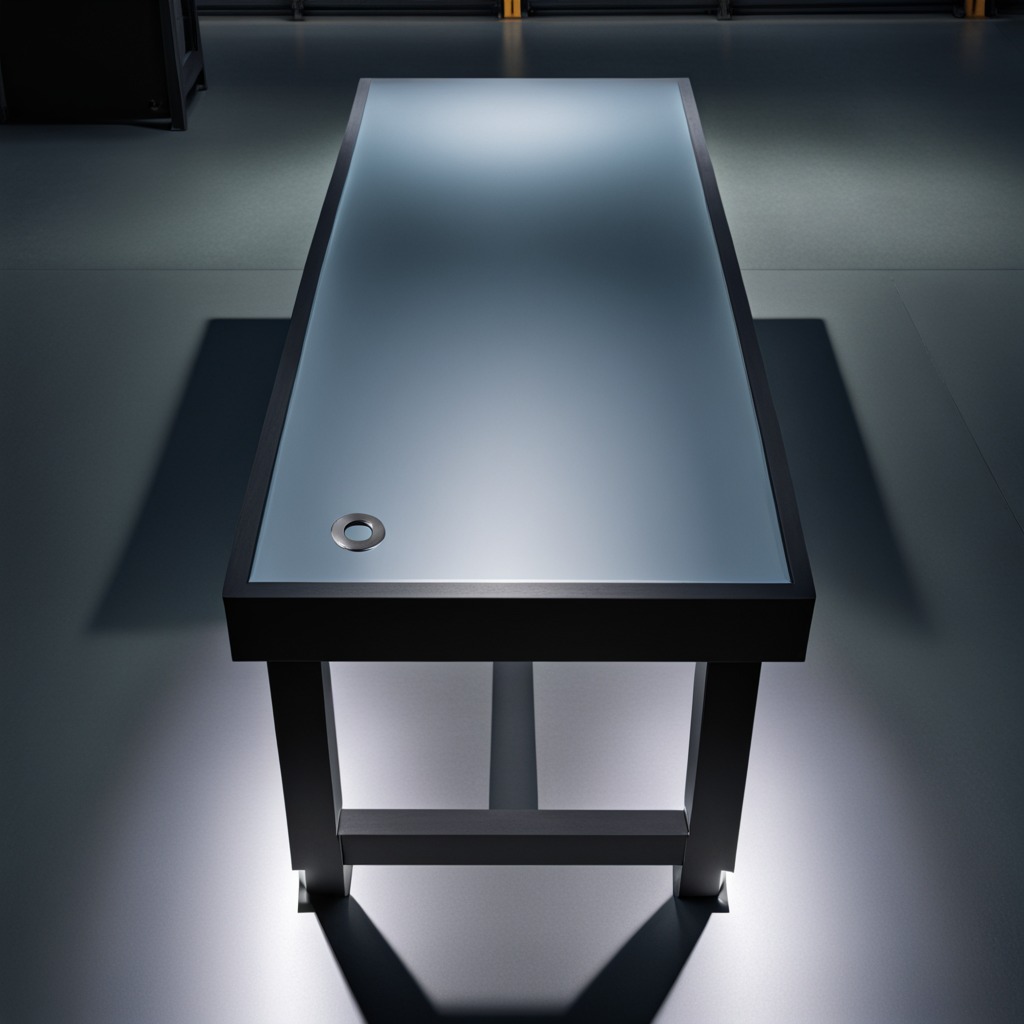
A flat metal washer is lying on the tabletop in the evening.